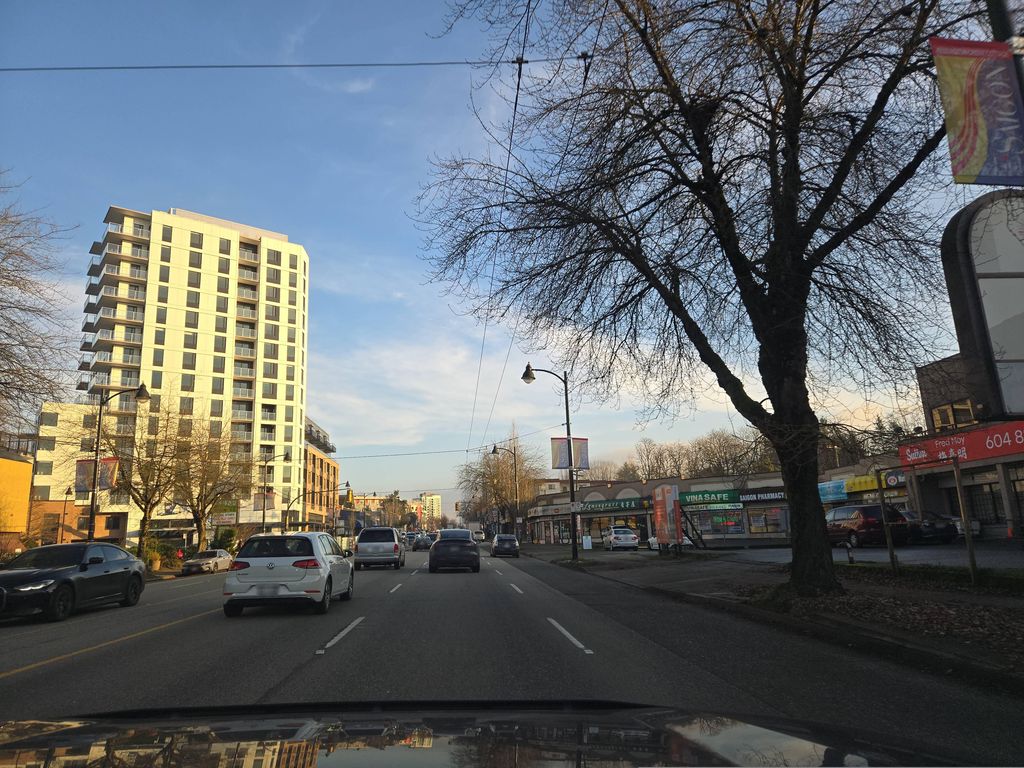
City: vancouver